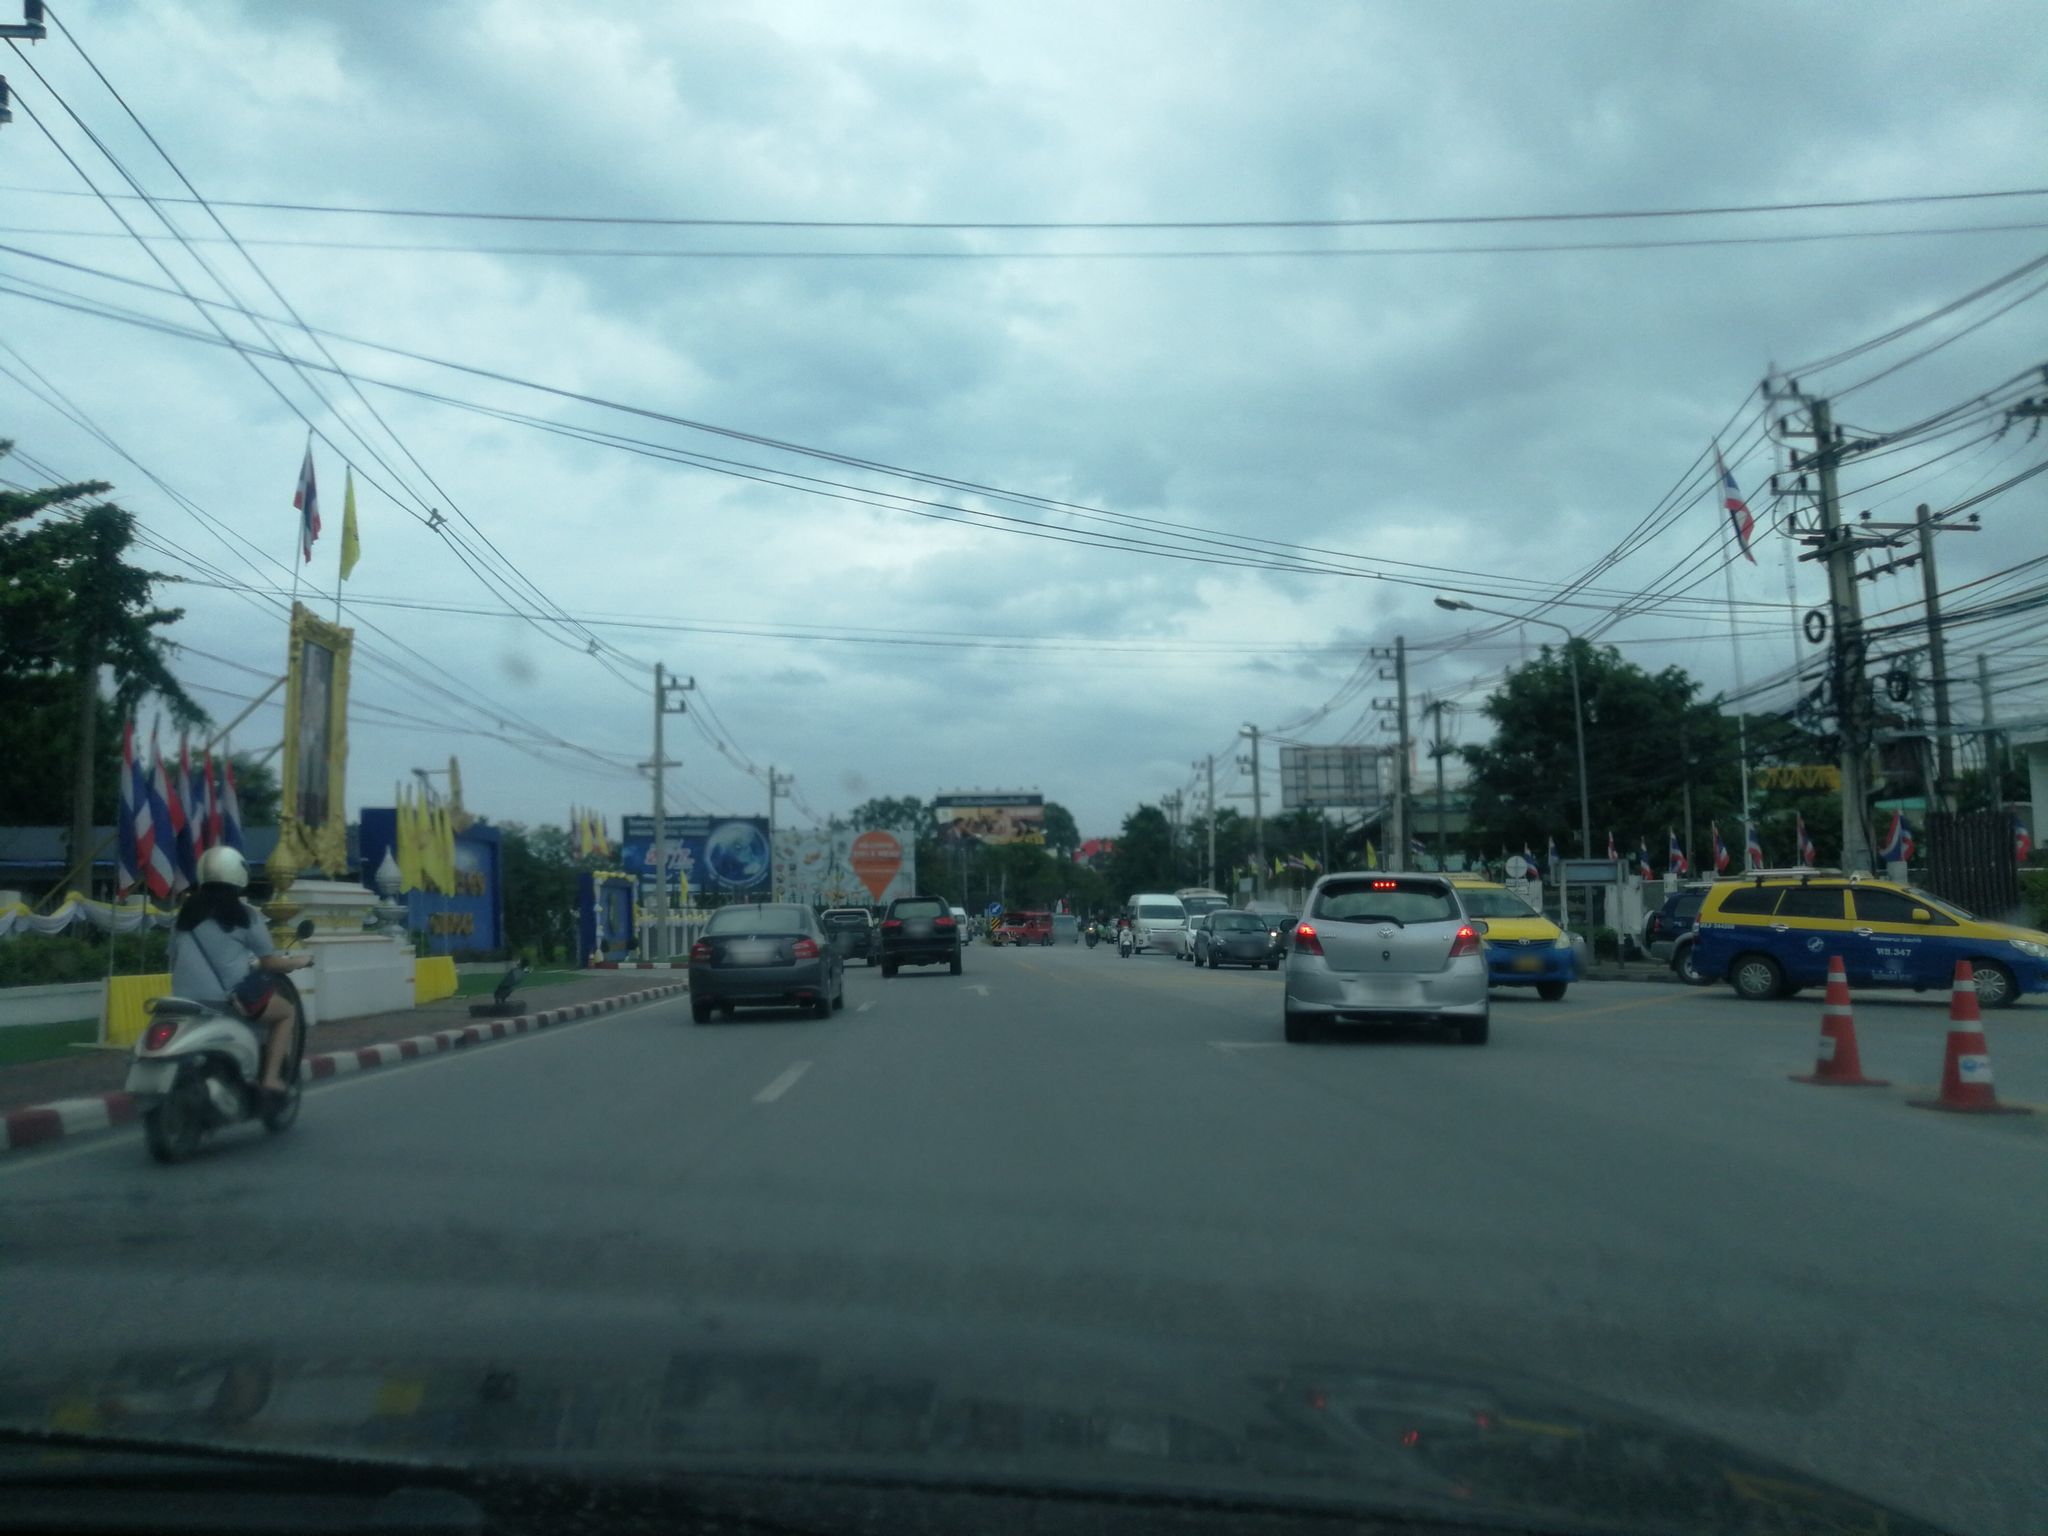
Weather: cloudy
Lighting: day
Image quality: good
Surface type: driving surface
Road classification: secondary
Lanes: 4
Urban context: low density rural
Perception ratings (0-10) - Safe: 4.34, Lively: 3.56, Beautiful: 4.23, Boring: 2.72, Depressing: 4.93, Wealthy: 1.57